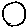
Label: circle